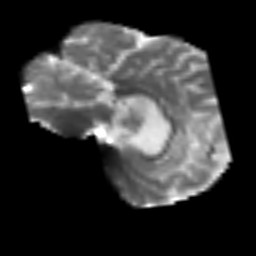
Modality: T2w
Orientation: sagittal
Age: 56
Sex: male
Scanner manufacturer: siemens
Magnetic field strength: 3 T
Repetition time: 3.2 s
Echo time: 0.081 s